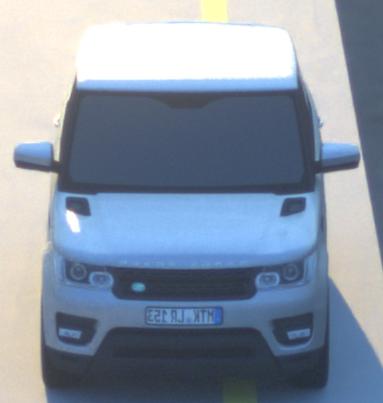
Make: Land Rover
Model: Range Rover Sport 5.0 V8 SC
Detailed model: Range Rover Sport (II)
Model produced from: 2013/09
Model produced until: 2015/07
Doors: 5
Color: white
Road condition: dry road
Daytime: sunrise or sunset
Contrast: medium contrast